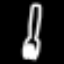
Label: fork